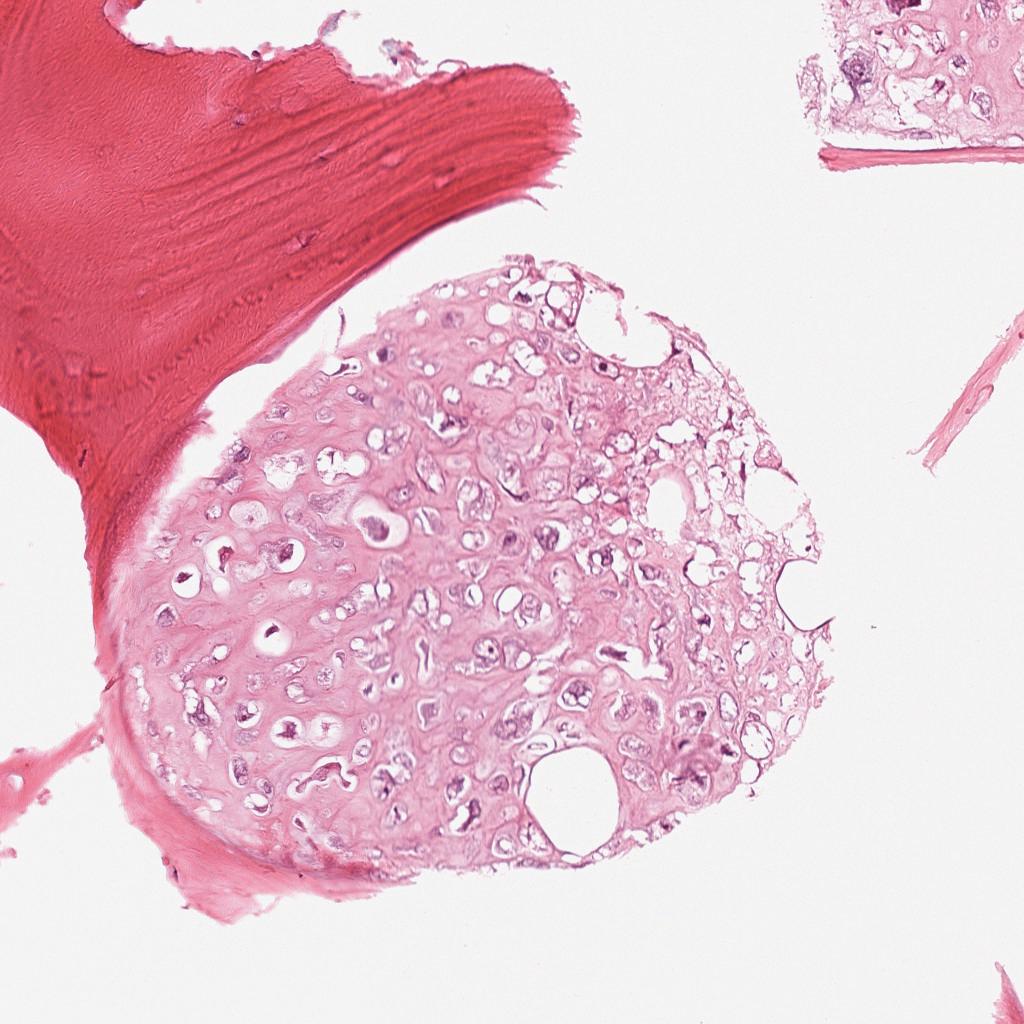
Label: Viable